【题型】解答题　【知识点】平面几何　【难度】easy
已知：如图, 在菱形 $ABCD$ 中, 点 $E$、$F$ 分别在边 $AB$、$AD$ 上, $BE = DF$, $CE$ 的延长线交 $DA$ 的延长线于点 $G$, $CF$ 的延长线交 $BA$ 的延长线于点 $H$。

(1)求证：$\triangle BEC \sim \triangle BCH$；

(2)如果 $BE^2 = AB \cdot AE$, 求证：$AG = DF$。

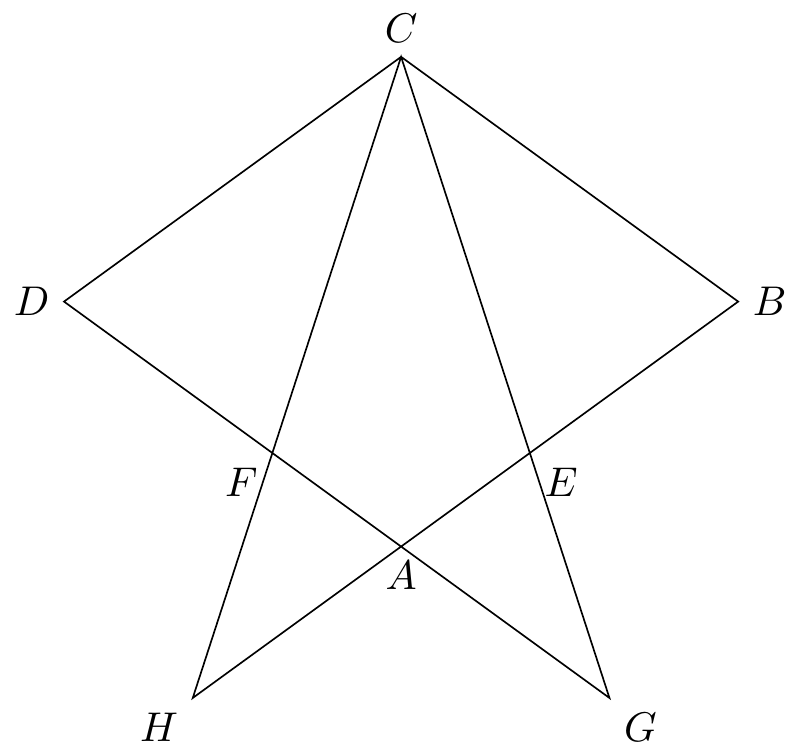
【解答】
解：(1)$\because$ 四边形 $ABCD$ 是菱形,

$\therefore$ $CD = CB$, $\angle D = \angle B$,

$\because$ $DF = BE$,

$\therefore$ $\triangle CDF \cong \triangle CBE$(SAS),

$\therefore$ $\angle DCF = \angle BCE$,

$\because$ $CD // BH$,

$\therefore$ $\angle H = \angle DCF$,

$\therefore$ $\angle H = \angle BCE$,

$\because$ $\angle B = \angle B$,

$\therefore$ $\triangle BEC \sim \triangle BCH$；

(2)$\because$ $BE^2 = AB \cdot AE$,

$\therefore$ $\frac{AB}{BE} = \frac{BE}{AE}$,

$\because$ $CB // DG$,

$\therefore$ $\triangle AEG \sim \triangle BEC$,

$\therefore$ $\frac{AE}{BE} = \frac{AG}{BC}$,

$\therefore$ $\frac{AG}{BC} = \frac{BE}{AB}$,

$\because$ $BC = AB$,

$\therefore$ $AG = BE$,

$\because$ $\triangle CDF \cong \triangle CBE$,

$\therefore$ $DF = BE$,

$\therefore$ $AG = DF$。